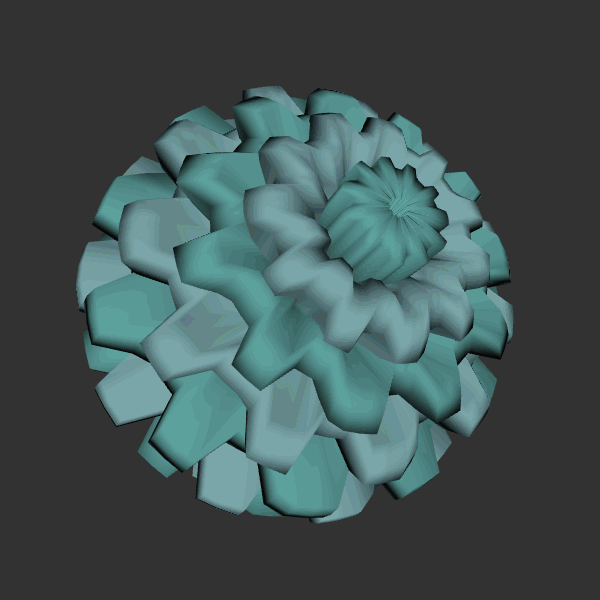
Background: dark